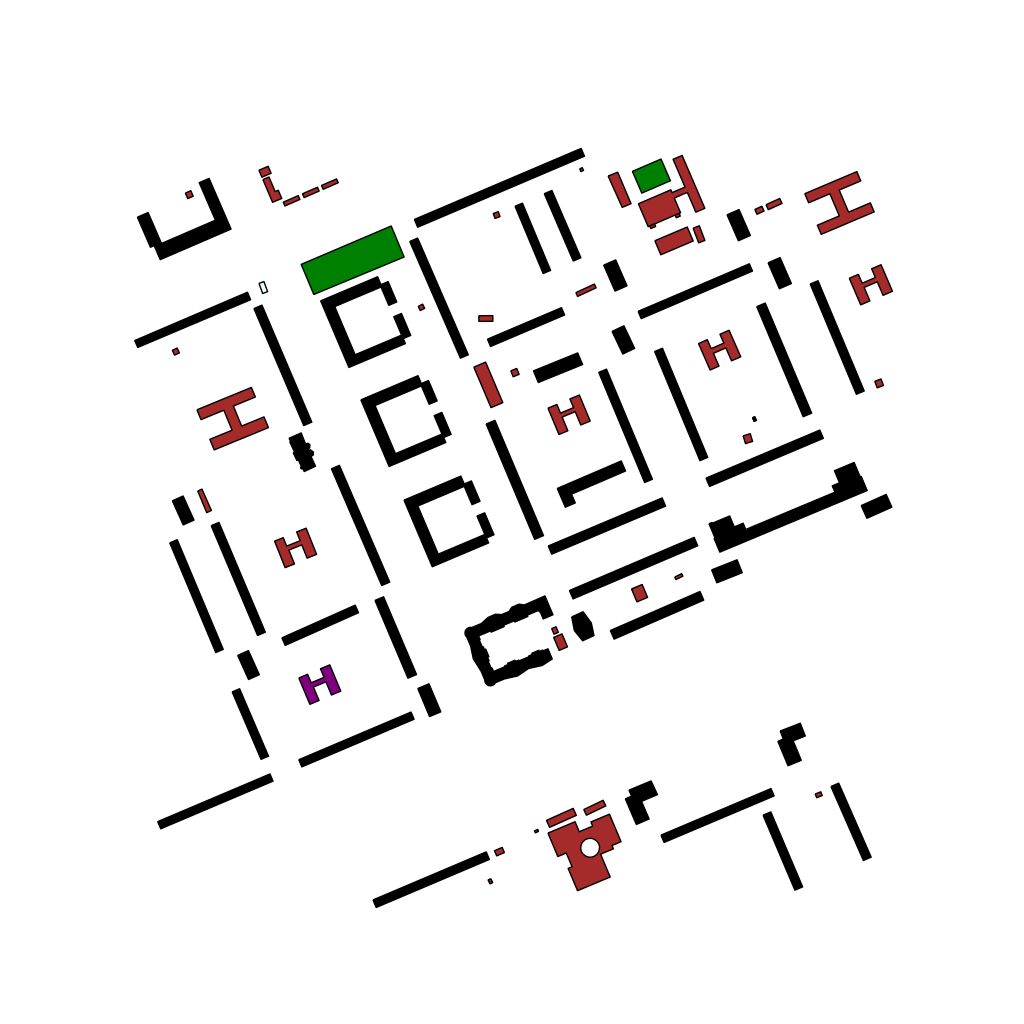
Tags: overhead vector_map, business, recreation, residential, modern, soviet, high_rise, individual_rise, low_rise, density_3, Building, Facility, Grocery, Kinder, Park, 1.0 km²